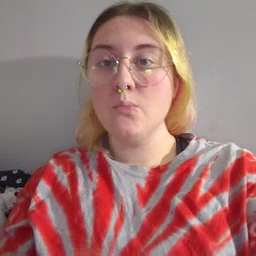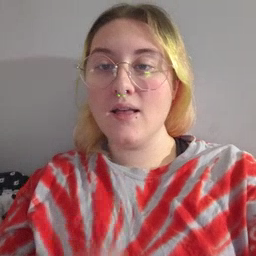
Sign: red